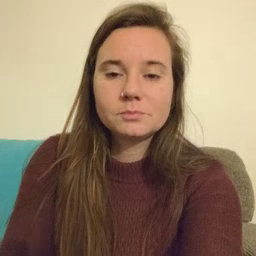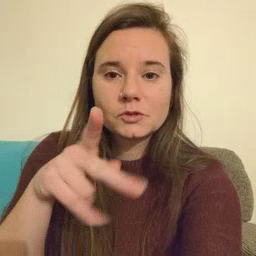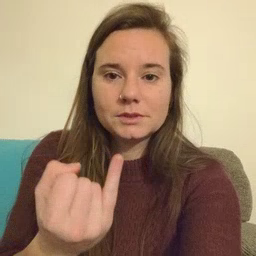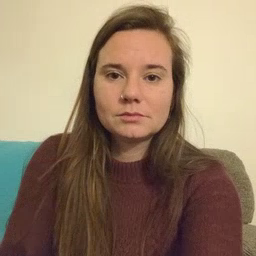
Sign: pajamas